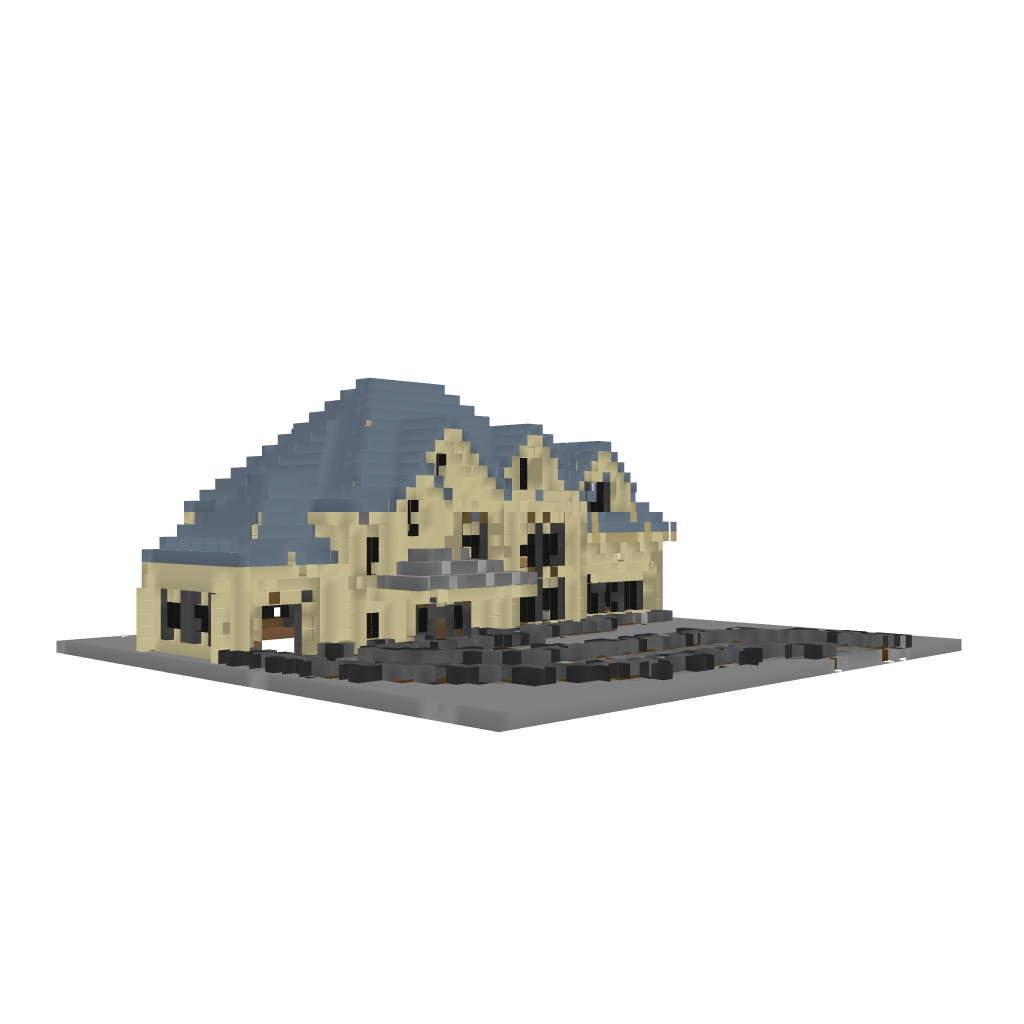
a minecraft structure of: Traditional house